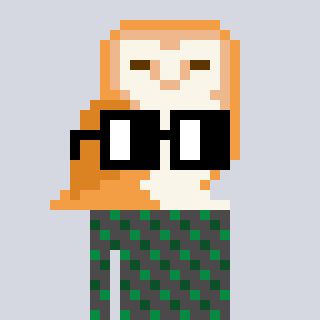
a pixel art character with square black glasses, a owl-shaped head and a grayscale-colored body on a cool background